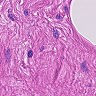
Metastatic tissue present: no